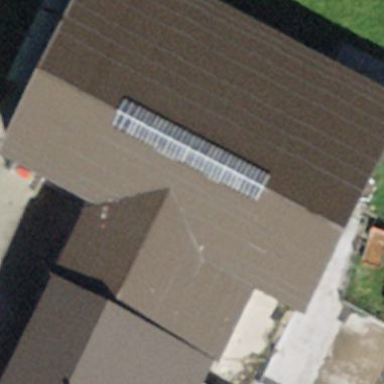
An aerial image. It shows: Building with tiled roof.